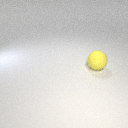
large yellow rubber sphere